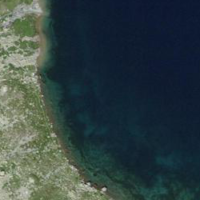
EUNIS habitat code: 14
Species observed at this site:
Parus major
Aquila chrysaetos
Anthus spinoletta
Phoenicurus ochruros
Montifringilla nivalis
Fringilla coelebs
Turdus viscivorus
Pyrrhocorax graculus
Prunella collaris
Corvus corax
Motacilla alba
Spinus spinus